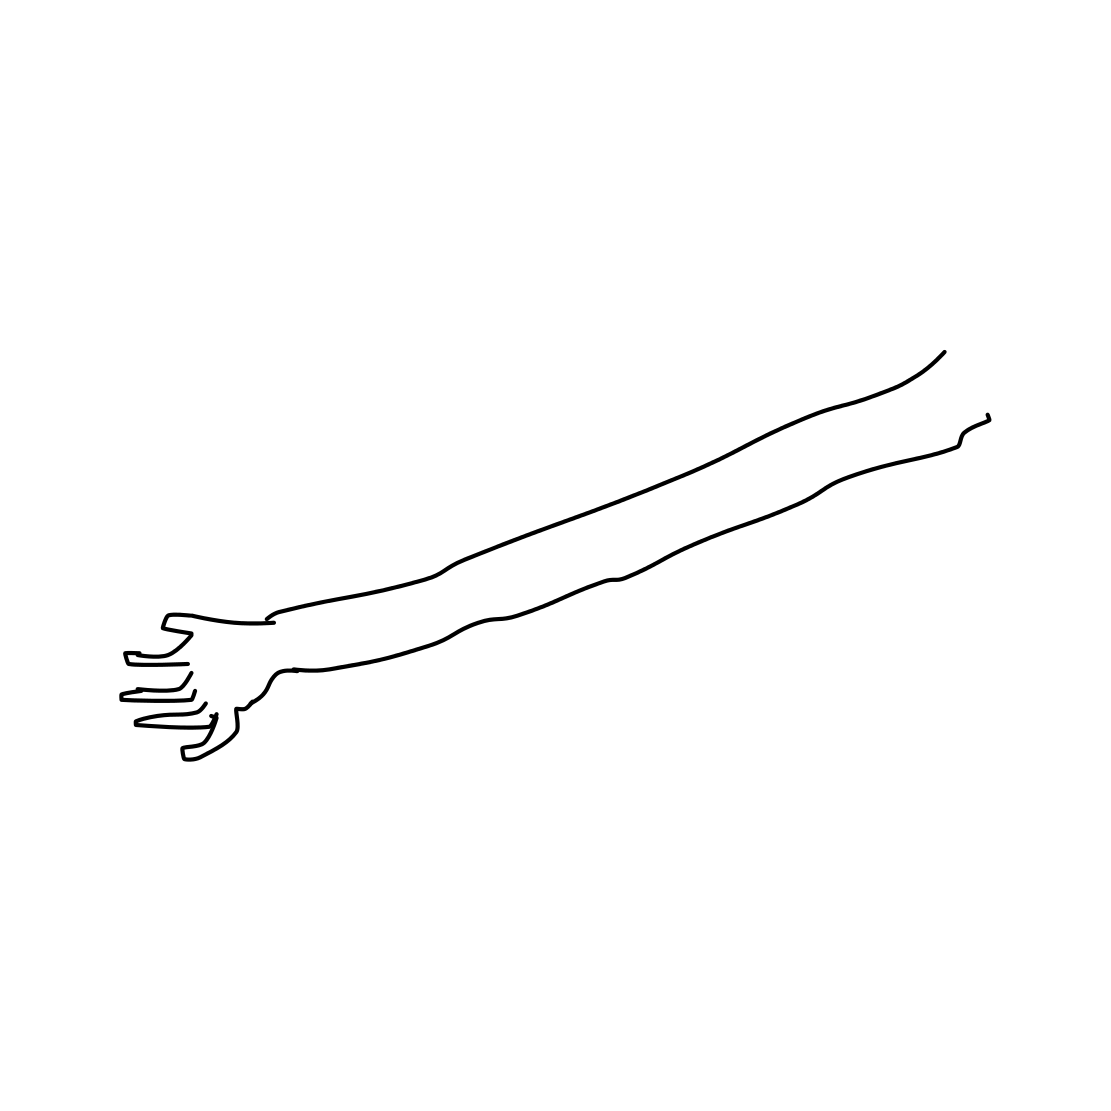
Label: arm